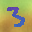
Label: 3